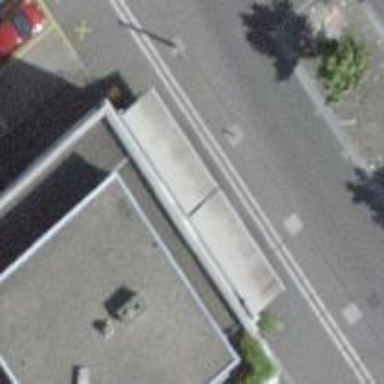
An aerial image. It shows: Fast food establishment.